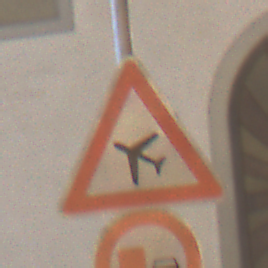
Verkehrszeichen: FlugbetriebRechts
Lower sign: UeberholverbotKraftfahrzeuge
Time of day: Night
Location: Outdoor (Urban)
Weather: Overcast
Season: Winter
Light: Artificial